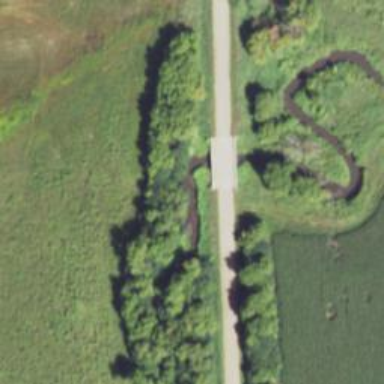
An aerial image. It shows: Unclassified road on bridge.